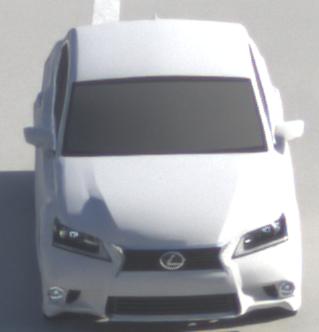
Make: Lexus
Model: GS 250
Detailed model: GS (L10)
Model produced from: 2012/06
Model produced until: 2013/12
Doors: 4
Color: white
Road condition: dry road
Daytime: sunrise or sunset
Contrast: medium contrast